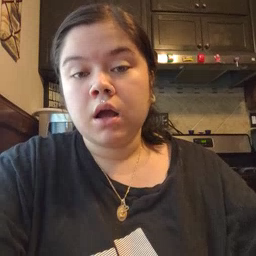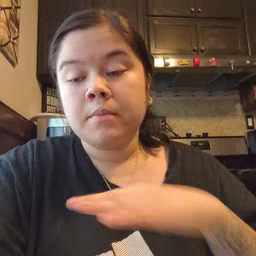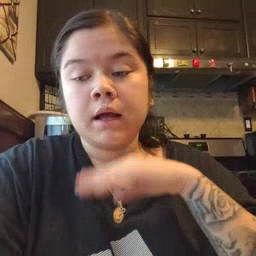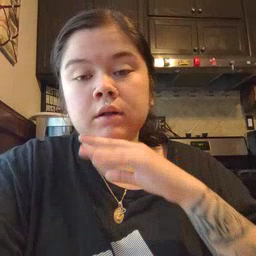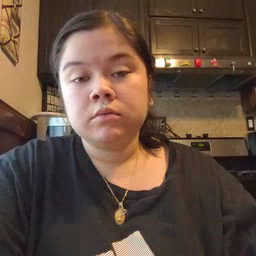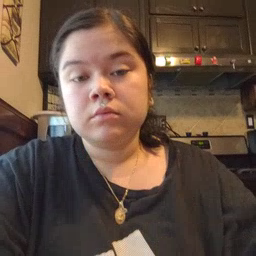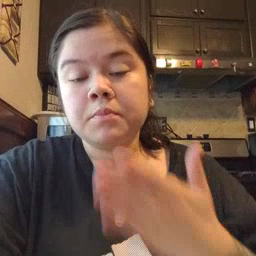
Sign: pig